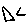
Label: triangle